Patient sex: M
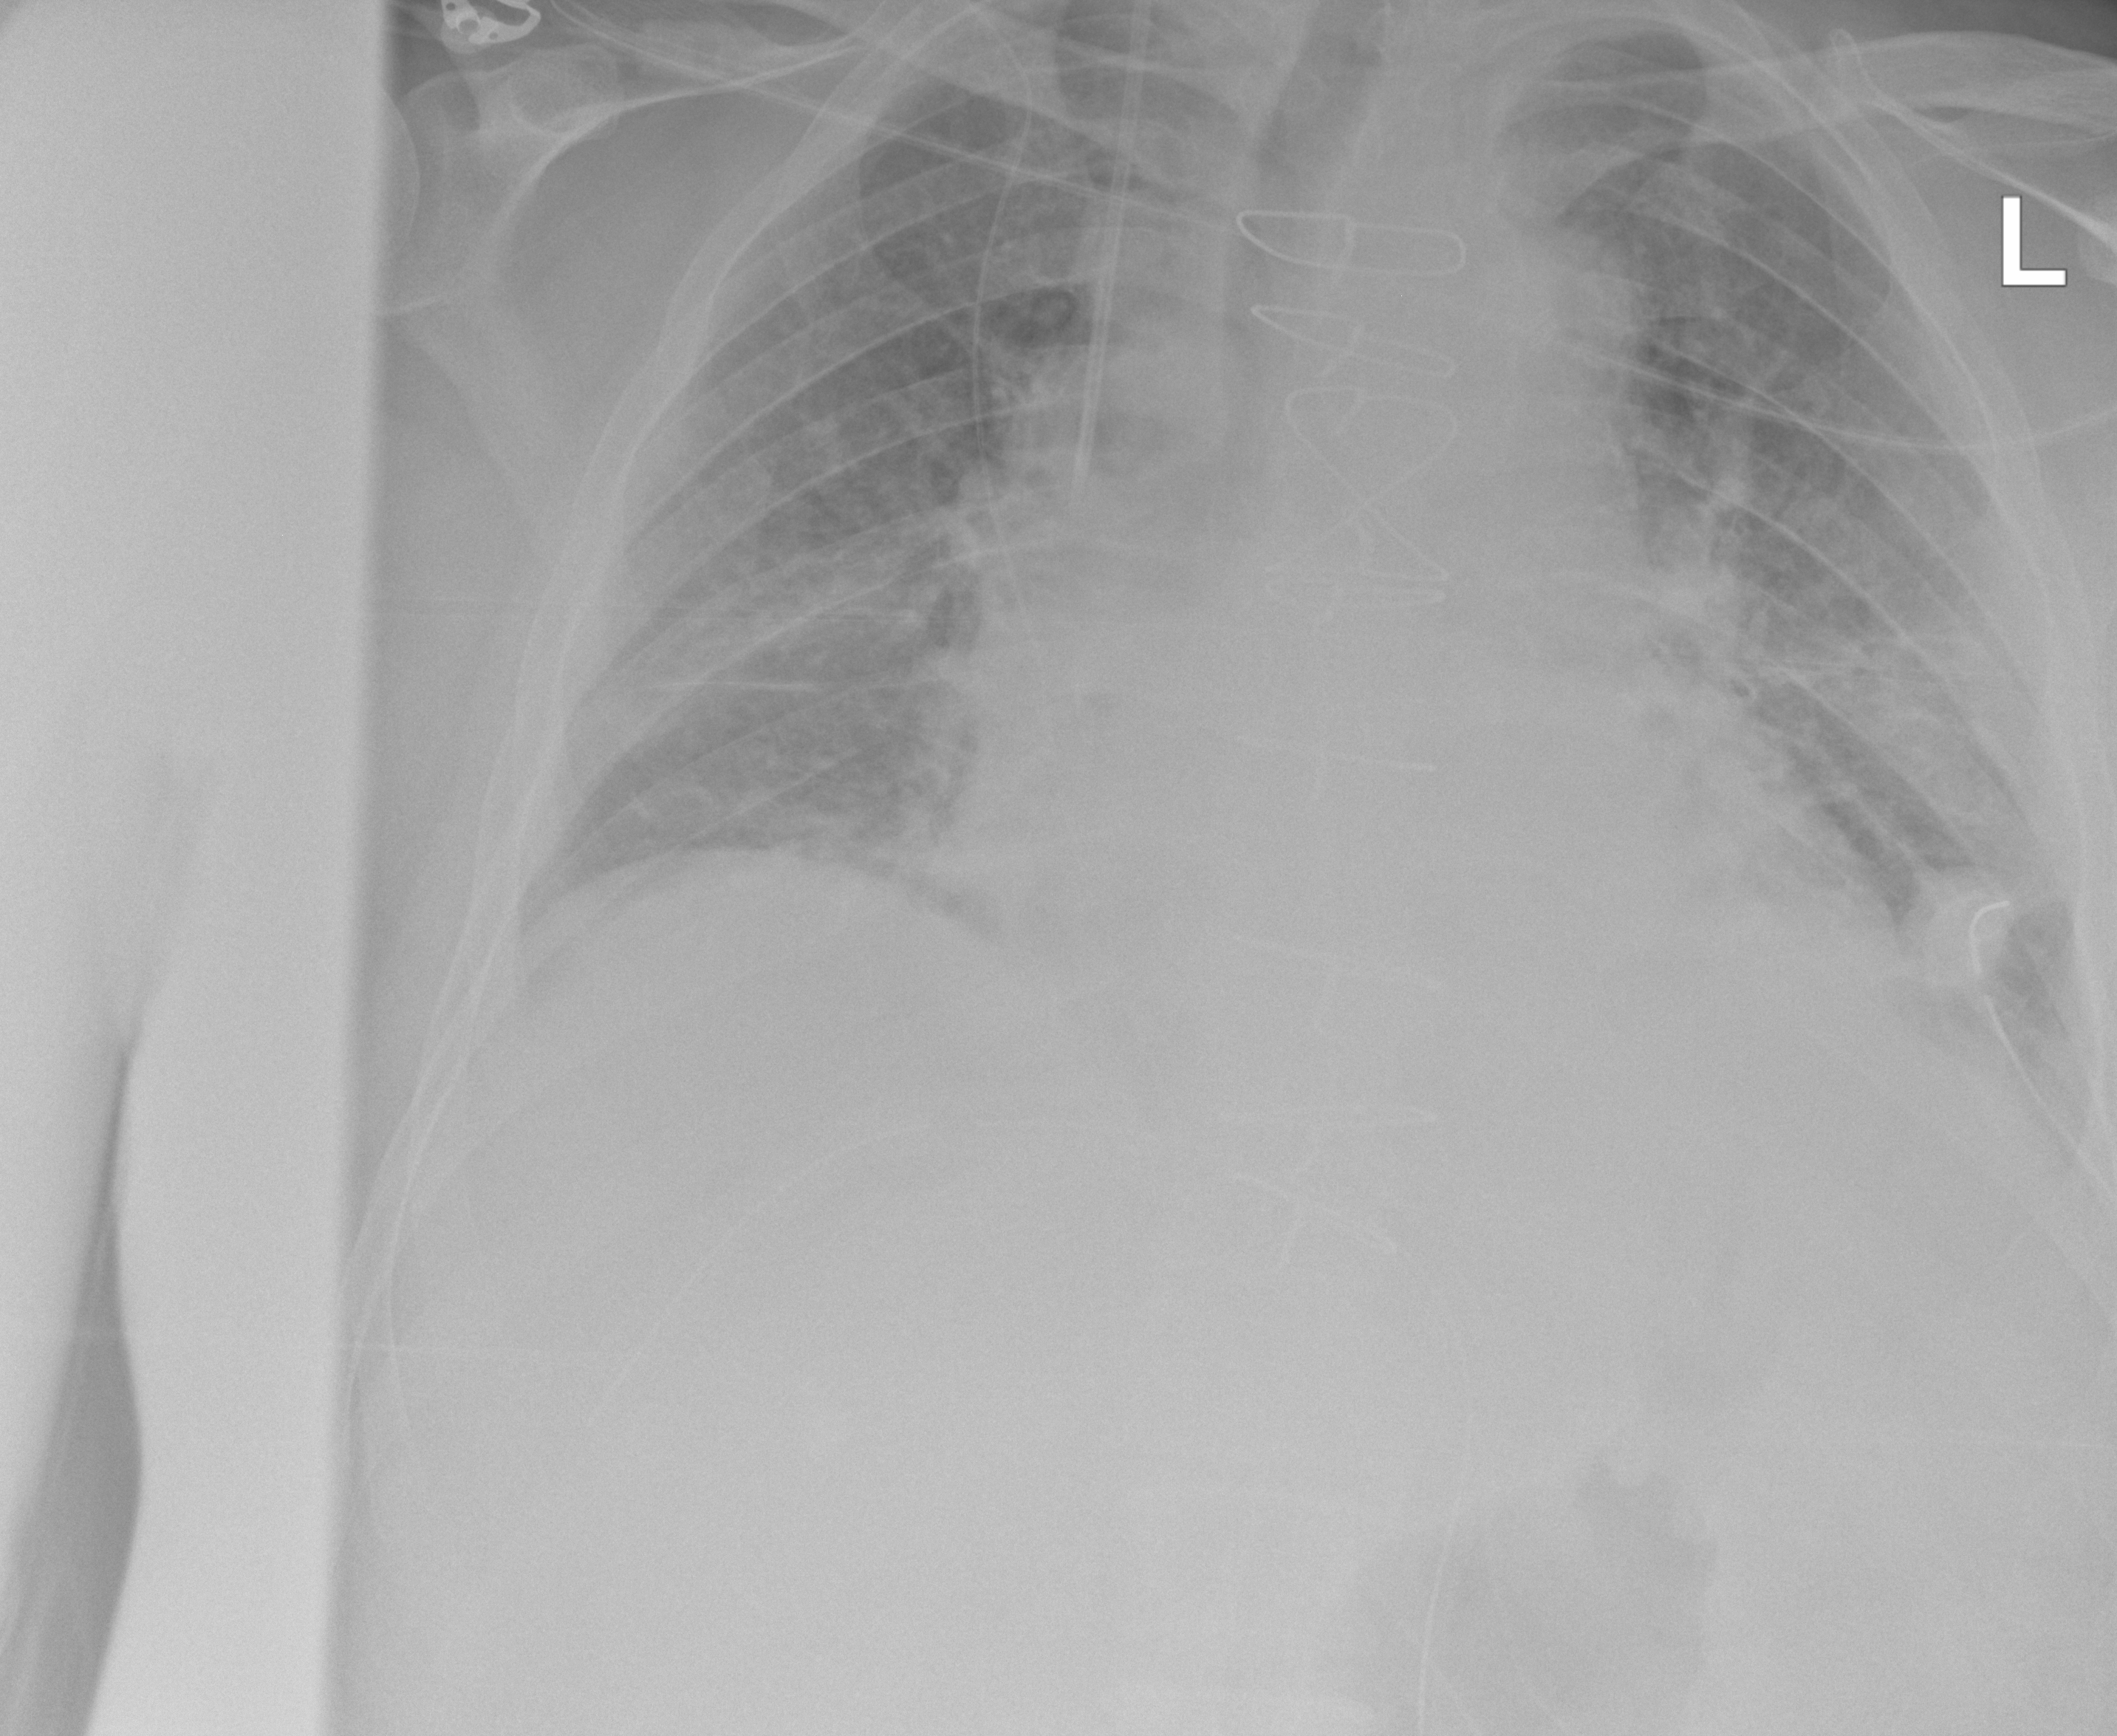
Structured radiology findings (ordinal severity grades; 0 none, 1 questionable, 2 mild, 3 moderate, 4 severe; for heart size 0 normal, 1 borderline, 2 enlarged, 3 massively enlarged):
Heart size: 2
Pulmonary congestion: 2
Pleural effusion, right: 1
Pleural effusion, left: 2
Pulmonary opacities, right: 2
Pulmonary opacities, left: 2
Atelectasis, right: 2
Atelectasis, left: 2